Field crop: maize
Growth stage: 2
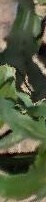
Species: maize